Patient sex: M
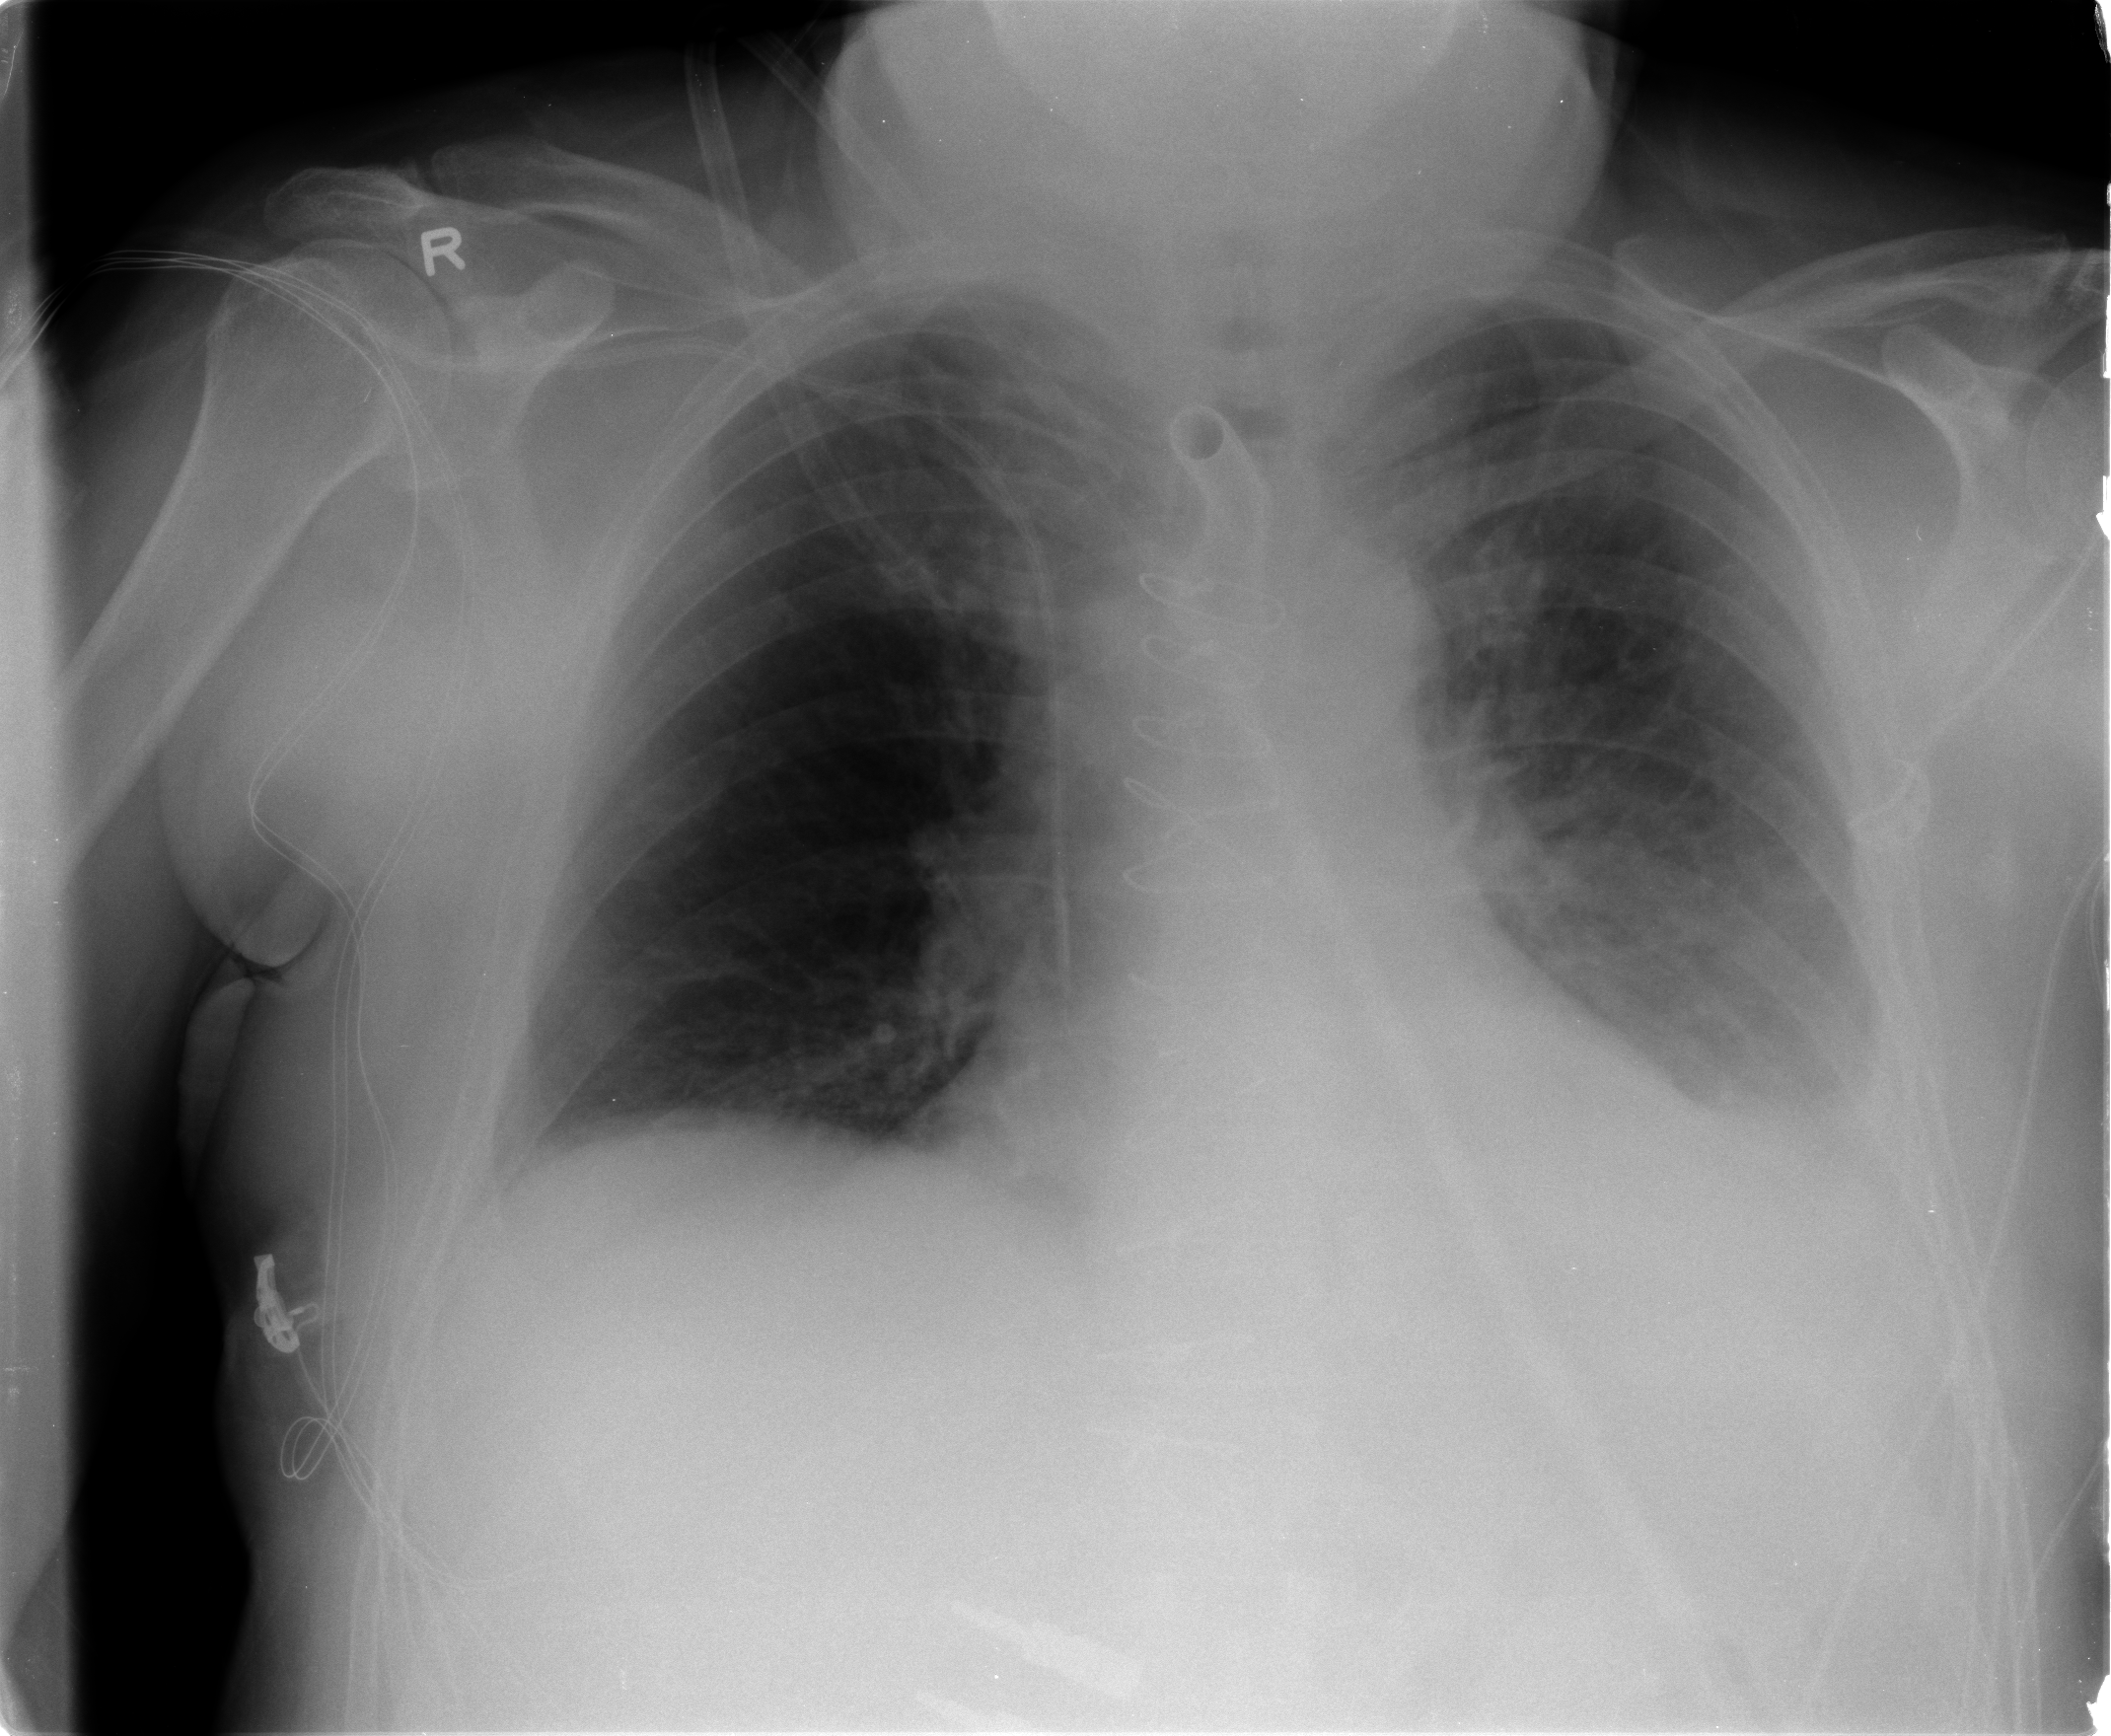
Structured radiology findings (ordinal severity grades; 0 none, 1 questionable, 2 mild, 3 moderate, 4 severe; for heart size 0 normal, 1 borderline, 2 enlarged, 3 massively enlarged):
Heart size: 2
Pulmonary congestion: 2
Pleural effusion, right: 0
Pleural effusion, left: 2
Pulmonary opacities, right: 0
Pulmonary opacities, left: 0
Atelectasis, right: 2
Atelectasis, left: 2